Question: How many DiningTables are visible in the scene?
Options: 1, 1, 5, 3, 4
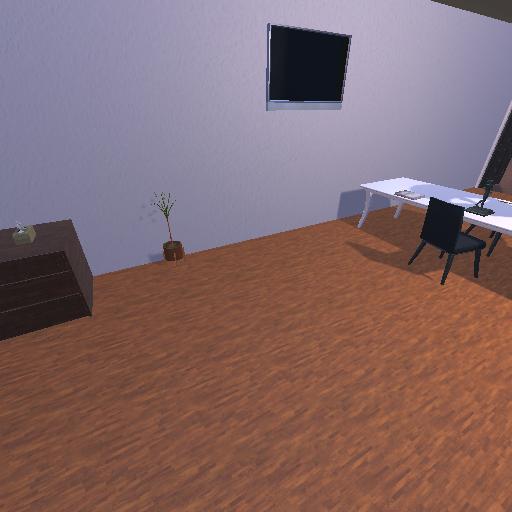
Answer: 1